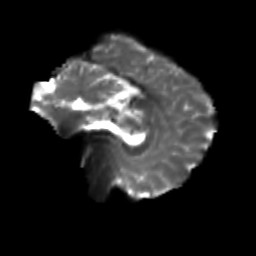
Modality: T2w
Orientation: sagittal
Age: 20
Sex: female
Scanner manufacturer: siemens
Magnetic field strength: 3 T
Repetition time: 3.5 s
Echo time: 0.104 s